Field crop: tomato
Growth stage: 1
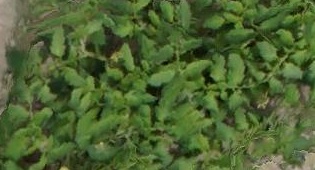
Species: tomato